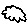
Label: cloud